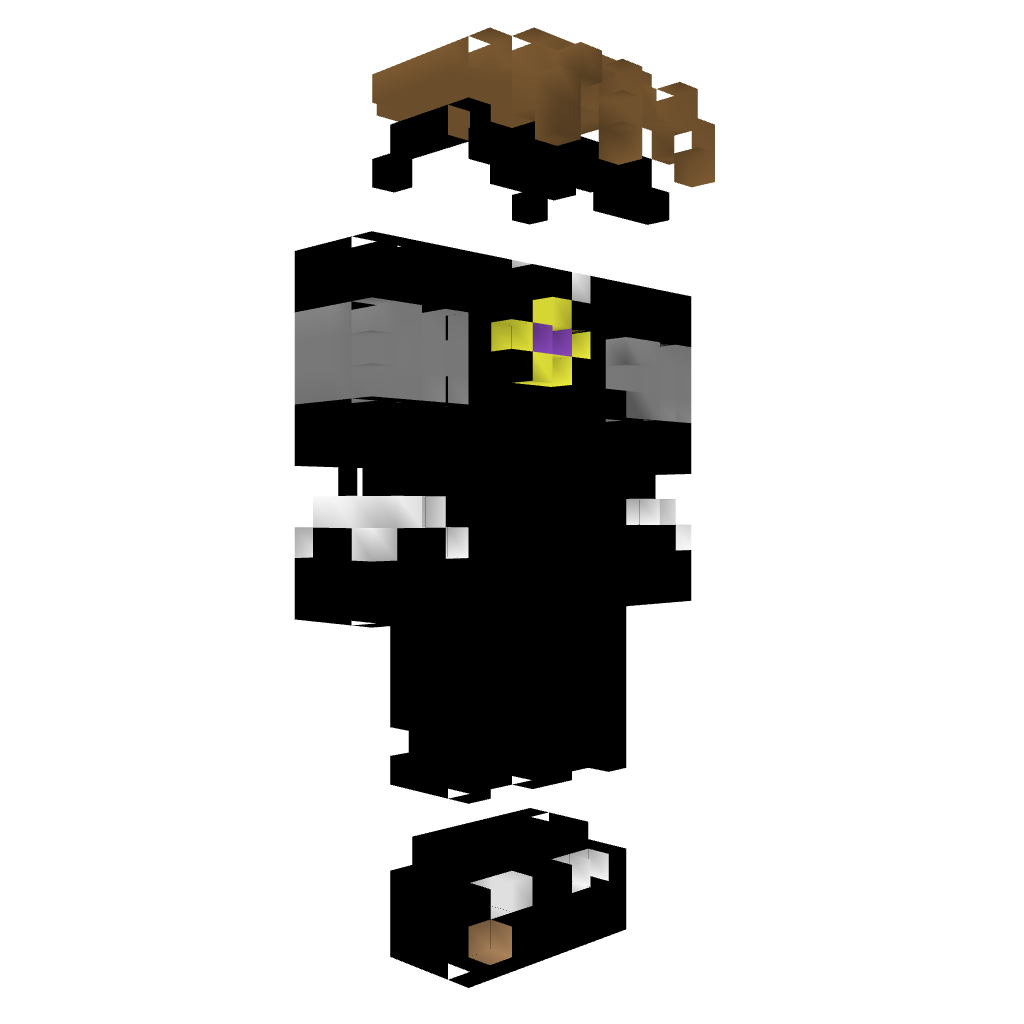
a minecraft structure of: Statue - SkyDoesMinecraft bad low quality